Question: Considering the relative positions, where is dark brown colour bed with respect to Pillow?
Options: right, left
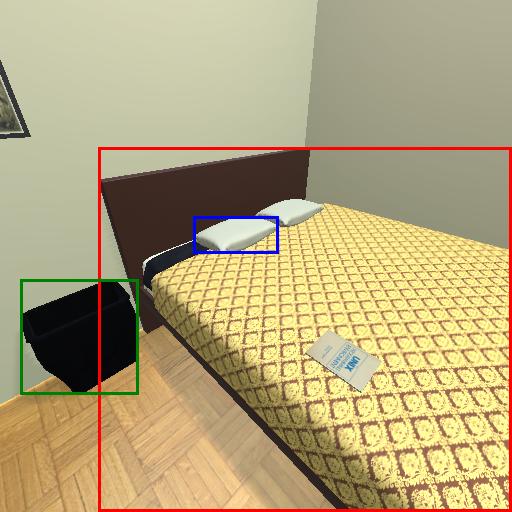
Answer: right